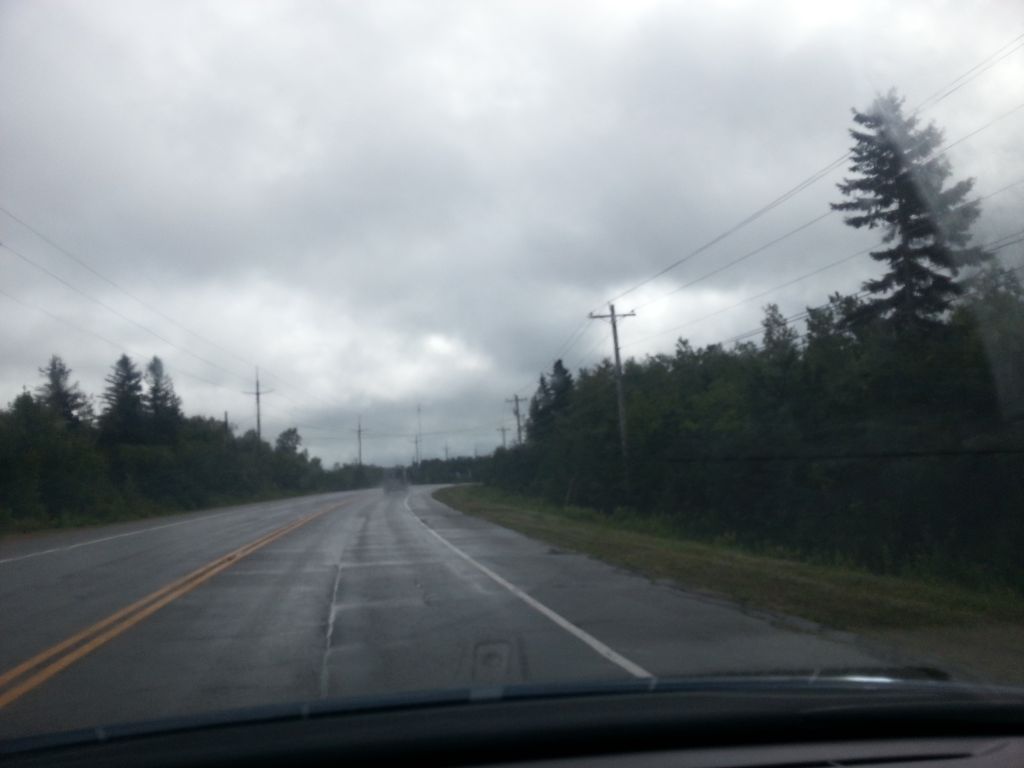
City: charlottetown